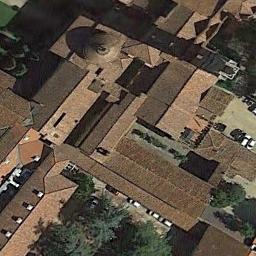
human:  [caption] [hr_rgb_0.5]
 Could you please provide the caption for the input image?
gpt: A cathedral with an orange roof  The main house in the middle of the church has a round roof  There are many trees and parked vehicles around the church .

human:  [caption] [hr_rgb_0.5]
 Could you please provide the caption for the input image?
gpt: The tower of the church with a circular pointed roof and the rest of the church has some orange sloping roofs .

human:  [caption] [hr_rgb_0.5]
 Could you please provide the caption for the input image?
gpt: This is a church  It is made of brown and yellow bricks .

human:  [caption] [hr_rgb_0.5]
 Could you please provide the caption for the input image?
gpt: There is a red church with a circular roof .

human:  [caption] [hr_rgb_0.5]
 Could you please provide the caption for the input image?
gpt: There are many buildings near the church .